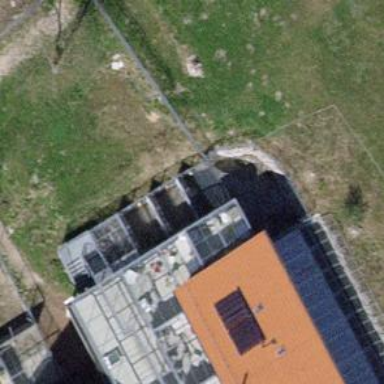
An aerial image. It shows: Fence.